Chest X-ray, PA view. Patient: 40 years old, sex F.
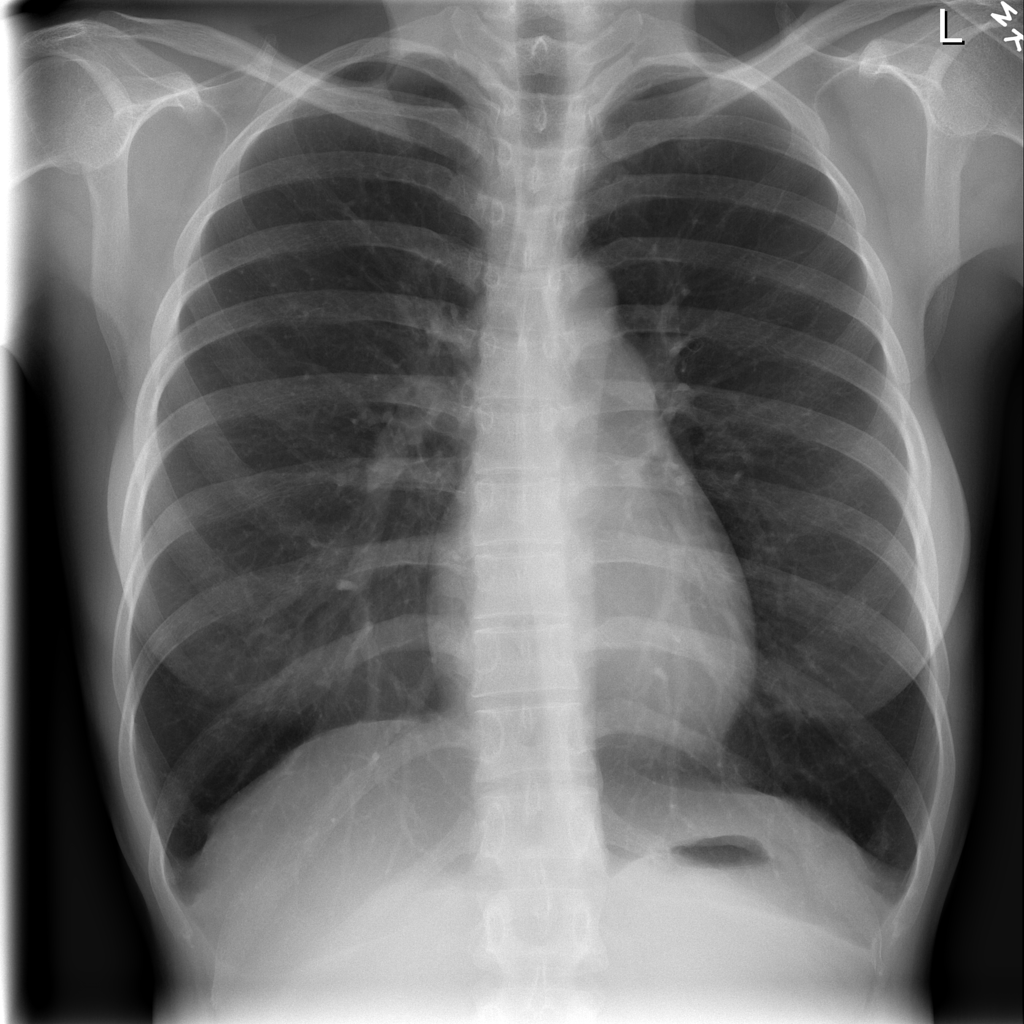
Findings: No Finding